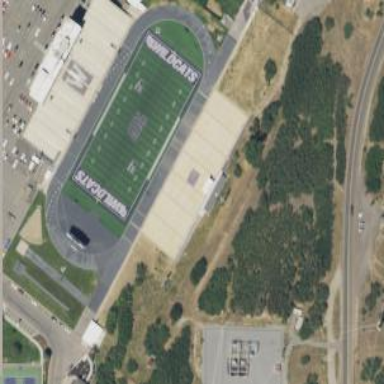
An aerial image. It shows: American football pitch with artificial turf surface for leisure land.